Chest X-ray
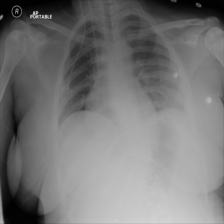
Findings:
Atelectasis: negative
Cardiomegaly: negative
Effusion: negative
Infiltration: negative
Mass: negative
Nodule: negative
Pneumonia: negative
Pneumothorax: negative
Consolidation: negative
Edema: negative
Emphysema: negative
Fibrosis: negative
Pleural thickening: negative
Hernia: negative